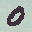
Label: 0